Interaction volume radius: 5 \u00c5
Interaction volume height: 40 \u00c5
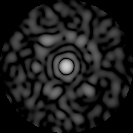
Disorder parameter: 0.845